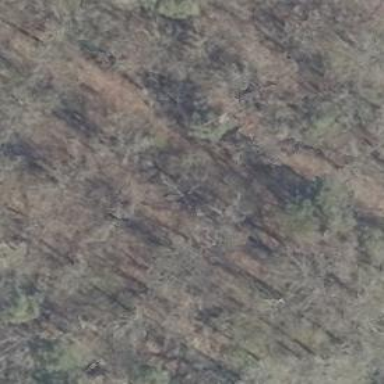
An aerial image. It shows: Forest area.